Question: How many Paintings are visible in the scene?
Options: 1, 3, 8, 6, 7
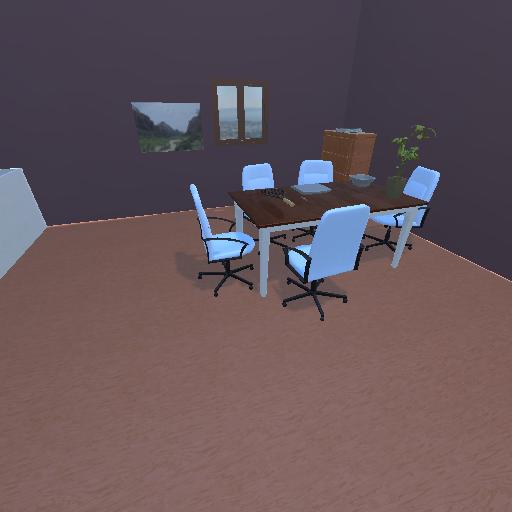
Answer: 1